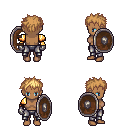
a pixel art fantasy rpg character, female body template, human, dark skin, gold arm armor, metal pants, light blonde bedhead hairstyle, metal gloves, shield, four views (front, back, left, right), 2x2 character sprite sheet, small pixel art, hard edges, no anti-aliasing